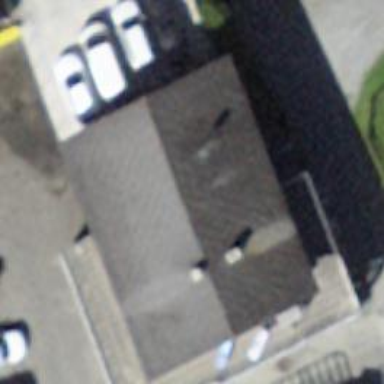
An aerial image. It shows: Car repair shop.